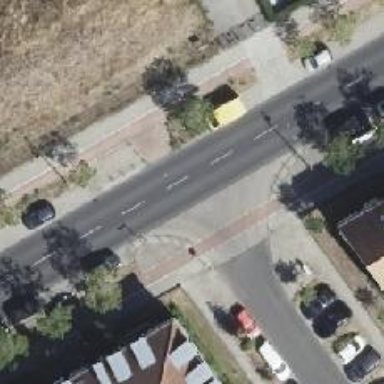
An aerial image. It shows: Unmarked crossing on the road.